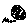
Label: moon